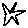
Label: star